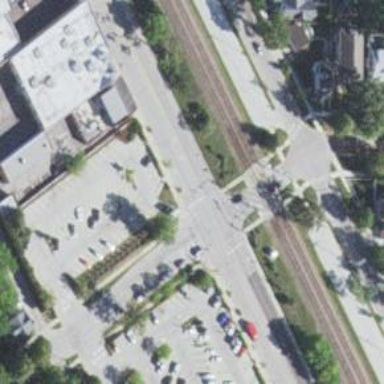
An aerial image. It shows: Footway crossing with line markings.